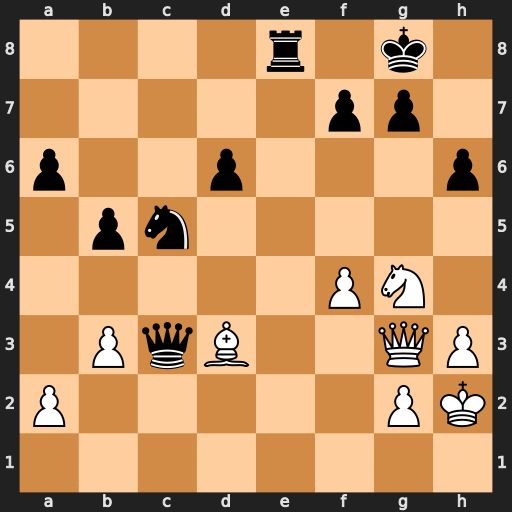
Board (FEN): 4r1k1/5pp1/p2p3p/1pn5/5PN1/1PqB2QP/P5PK/8
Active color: w
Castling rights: -
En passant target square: -
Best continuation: Bh7+ Kxh7 Qxc3